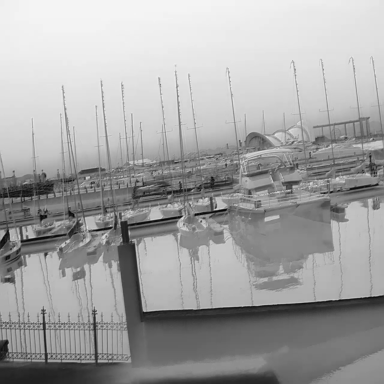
There are ten objects shown in the infrared image, including five canoes, and five sailboats.